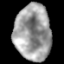
Tissue: lung
Cell type: Others
Senescence score: 0.1763
Nuclear area (px): 2000
Mean DAPI intensity: 157.042